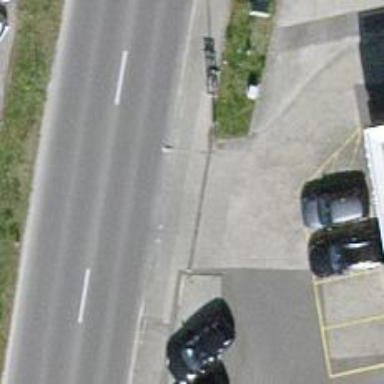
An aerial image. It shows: Driveway with sidewalk.